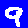
Digit: 9